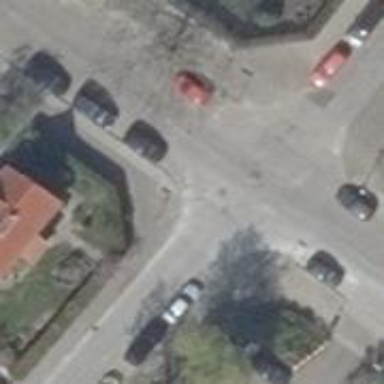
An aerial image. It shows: Unmarked crossing on the road.